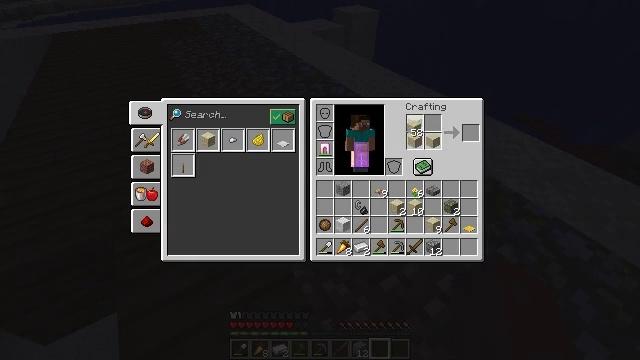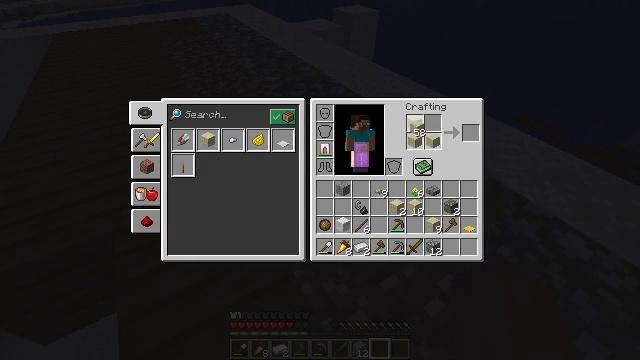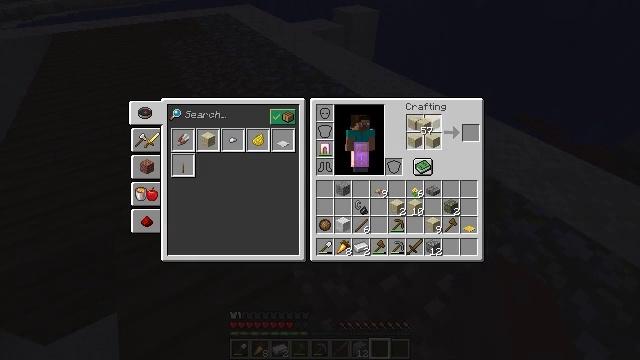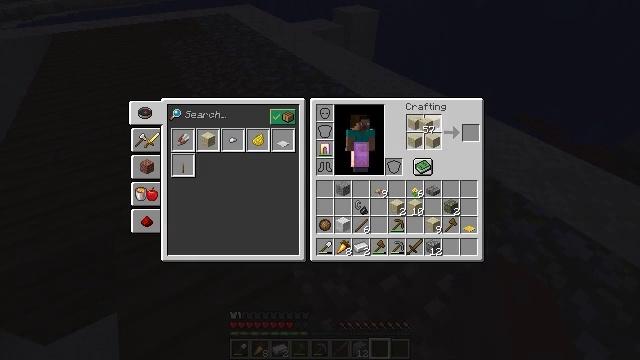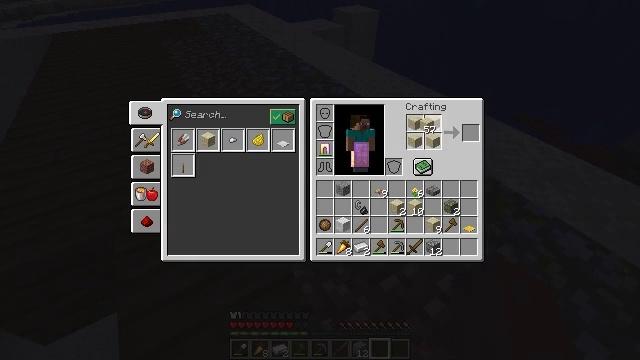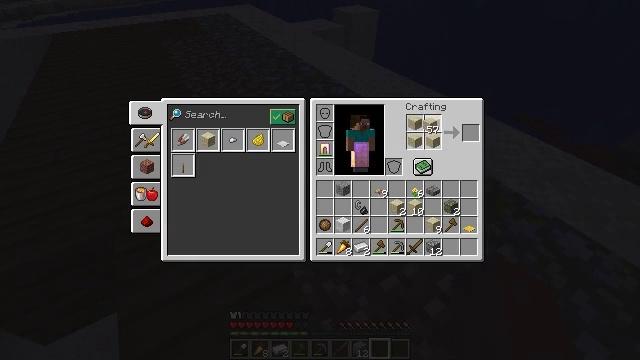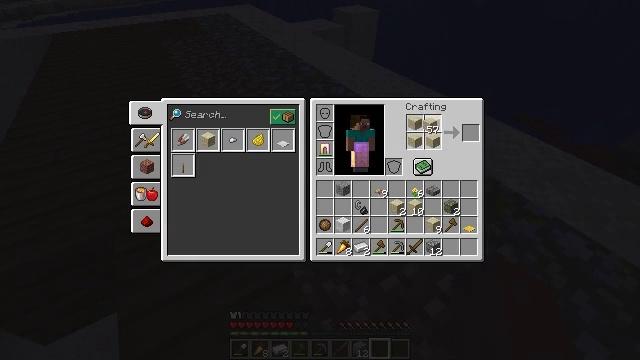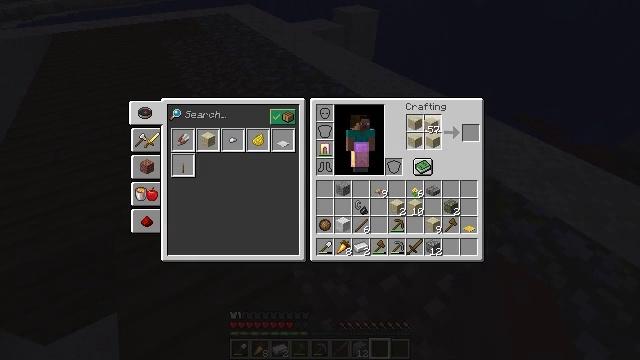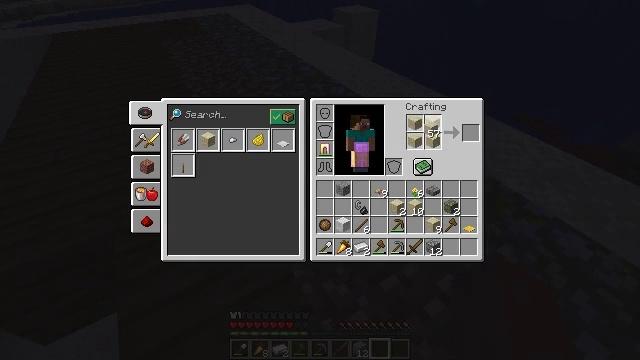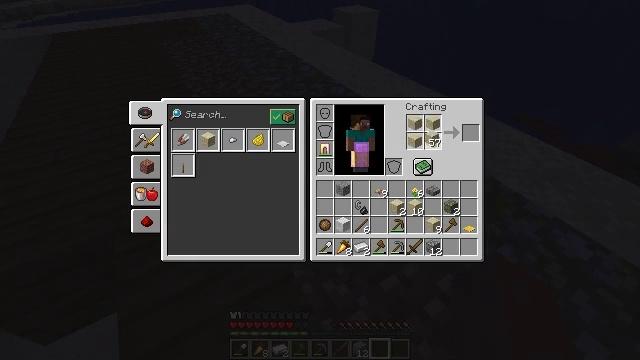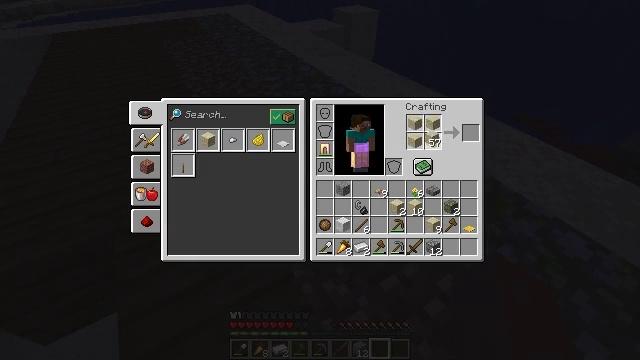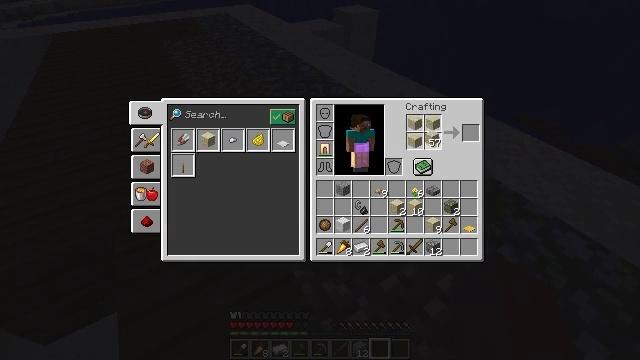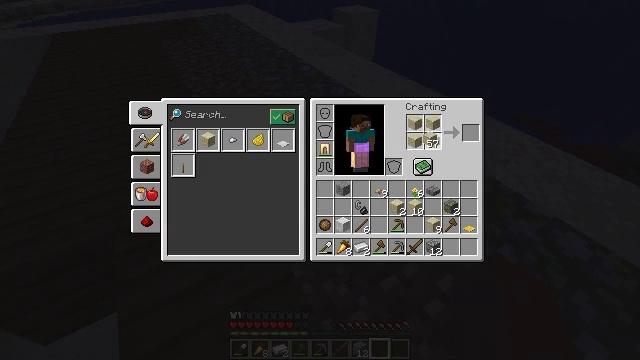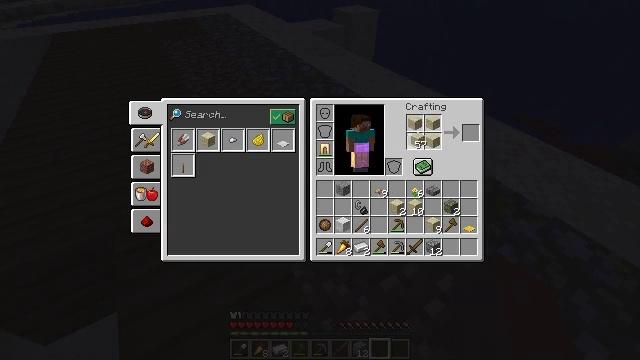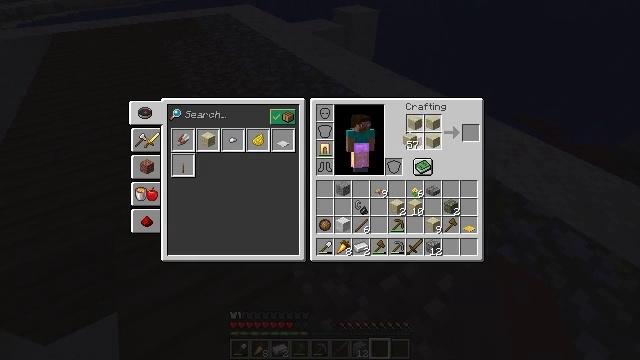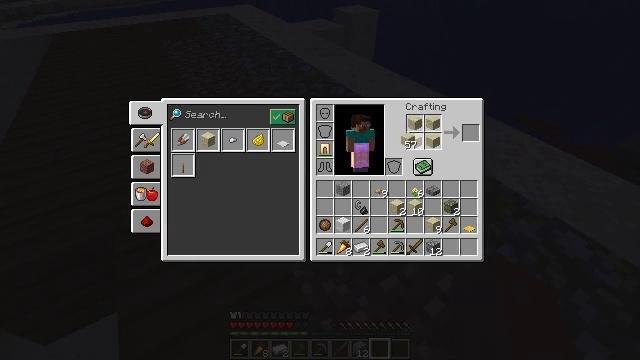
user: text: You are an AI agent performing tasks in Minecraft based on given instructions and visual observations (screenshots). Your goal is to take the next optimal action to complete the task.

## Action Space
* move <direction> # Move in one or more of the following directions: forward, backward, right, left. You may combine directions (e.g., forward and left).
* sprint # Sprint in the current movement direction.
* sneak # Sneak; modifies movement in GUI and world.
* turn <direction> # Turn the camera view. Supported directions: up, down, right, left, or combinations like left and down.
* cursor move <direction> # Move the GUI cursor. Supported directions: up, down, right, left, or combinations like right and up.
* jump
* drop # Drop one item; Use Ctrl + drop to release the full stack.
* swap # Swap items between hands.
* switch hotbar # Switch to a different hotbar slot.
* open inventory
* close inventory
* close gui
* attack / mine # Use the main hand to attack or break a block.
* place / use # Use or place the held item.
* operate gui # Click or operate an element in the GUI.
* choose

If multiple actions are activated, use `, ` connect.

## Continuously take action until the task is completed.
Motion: motion action
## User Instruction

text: Get sandstone by using a crafting table and sand blocks.
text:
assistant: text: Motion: choose
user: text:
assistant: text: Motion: choose
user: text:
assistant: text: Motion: choose
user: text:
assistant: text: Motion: choose
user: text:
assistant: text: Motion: choose
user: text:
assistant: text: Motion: choose
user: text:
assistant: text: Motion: choose
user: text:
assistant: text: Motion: choose
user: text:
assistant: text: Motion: cursor move down, choose
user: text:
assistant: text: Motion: choose
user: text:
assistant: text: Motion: choose
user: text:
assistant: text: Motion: choose
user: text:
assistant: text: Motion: cursor move left, choose
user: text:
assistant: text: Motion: cursor move left, choose
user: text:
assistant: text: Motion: choose
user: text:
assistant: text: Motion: choose
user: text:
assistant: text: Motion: cursor move up, choose
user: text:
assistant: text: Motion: choose
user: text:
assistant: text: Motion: choose
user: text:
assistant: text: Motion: cursor move right, choose
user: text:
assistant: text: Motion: cursor move right, choose
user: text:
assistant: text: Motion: choose
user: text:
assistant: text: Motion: cursor move down, choose
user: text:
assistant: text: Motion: cursor move down, choose
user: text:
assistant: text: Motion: cursor move down, choose
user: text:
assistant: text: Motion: choose
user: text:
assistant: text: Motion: choose
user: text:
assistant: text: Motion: cursor move down
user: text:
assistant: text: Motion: cursor move down
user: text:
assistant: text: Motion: cursor move down